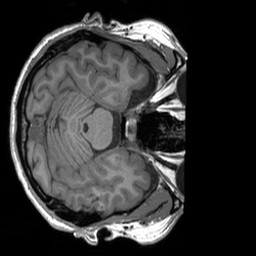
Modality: T1w
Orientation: axial
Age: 37
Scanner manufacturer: siemens
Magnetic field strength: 3 T
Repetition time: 1.9 s
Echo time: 0.00252 s